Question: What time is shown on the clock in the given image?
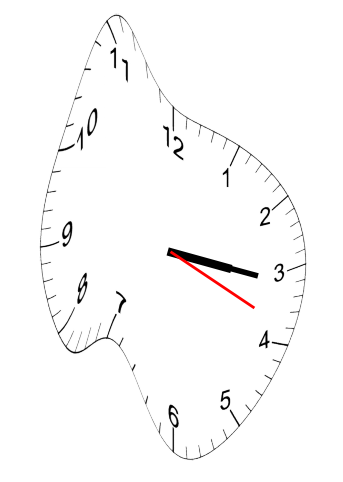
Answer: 03:16:19